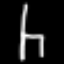
Label: chair